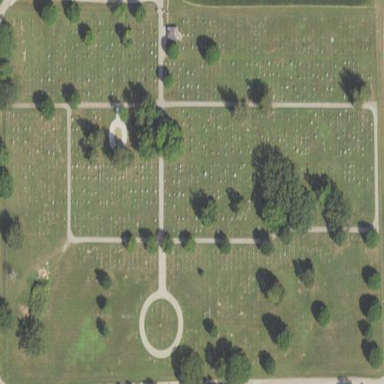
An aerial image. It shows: Cemetery.